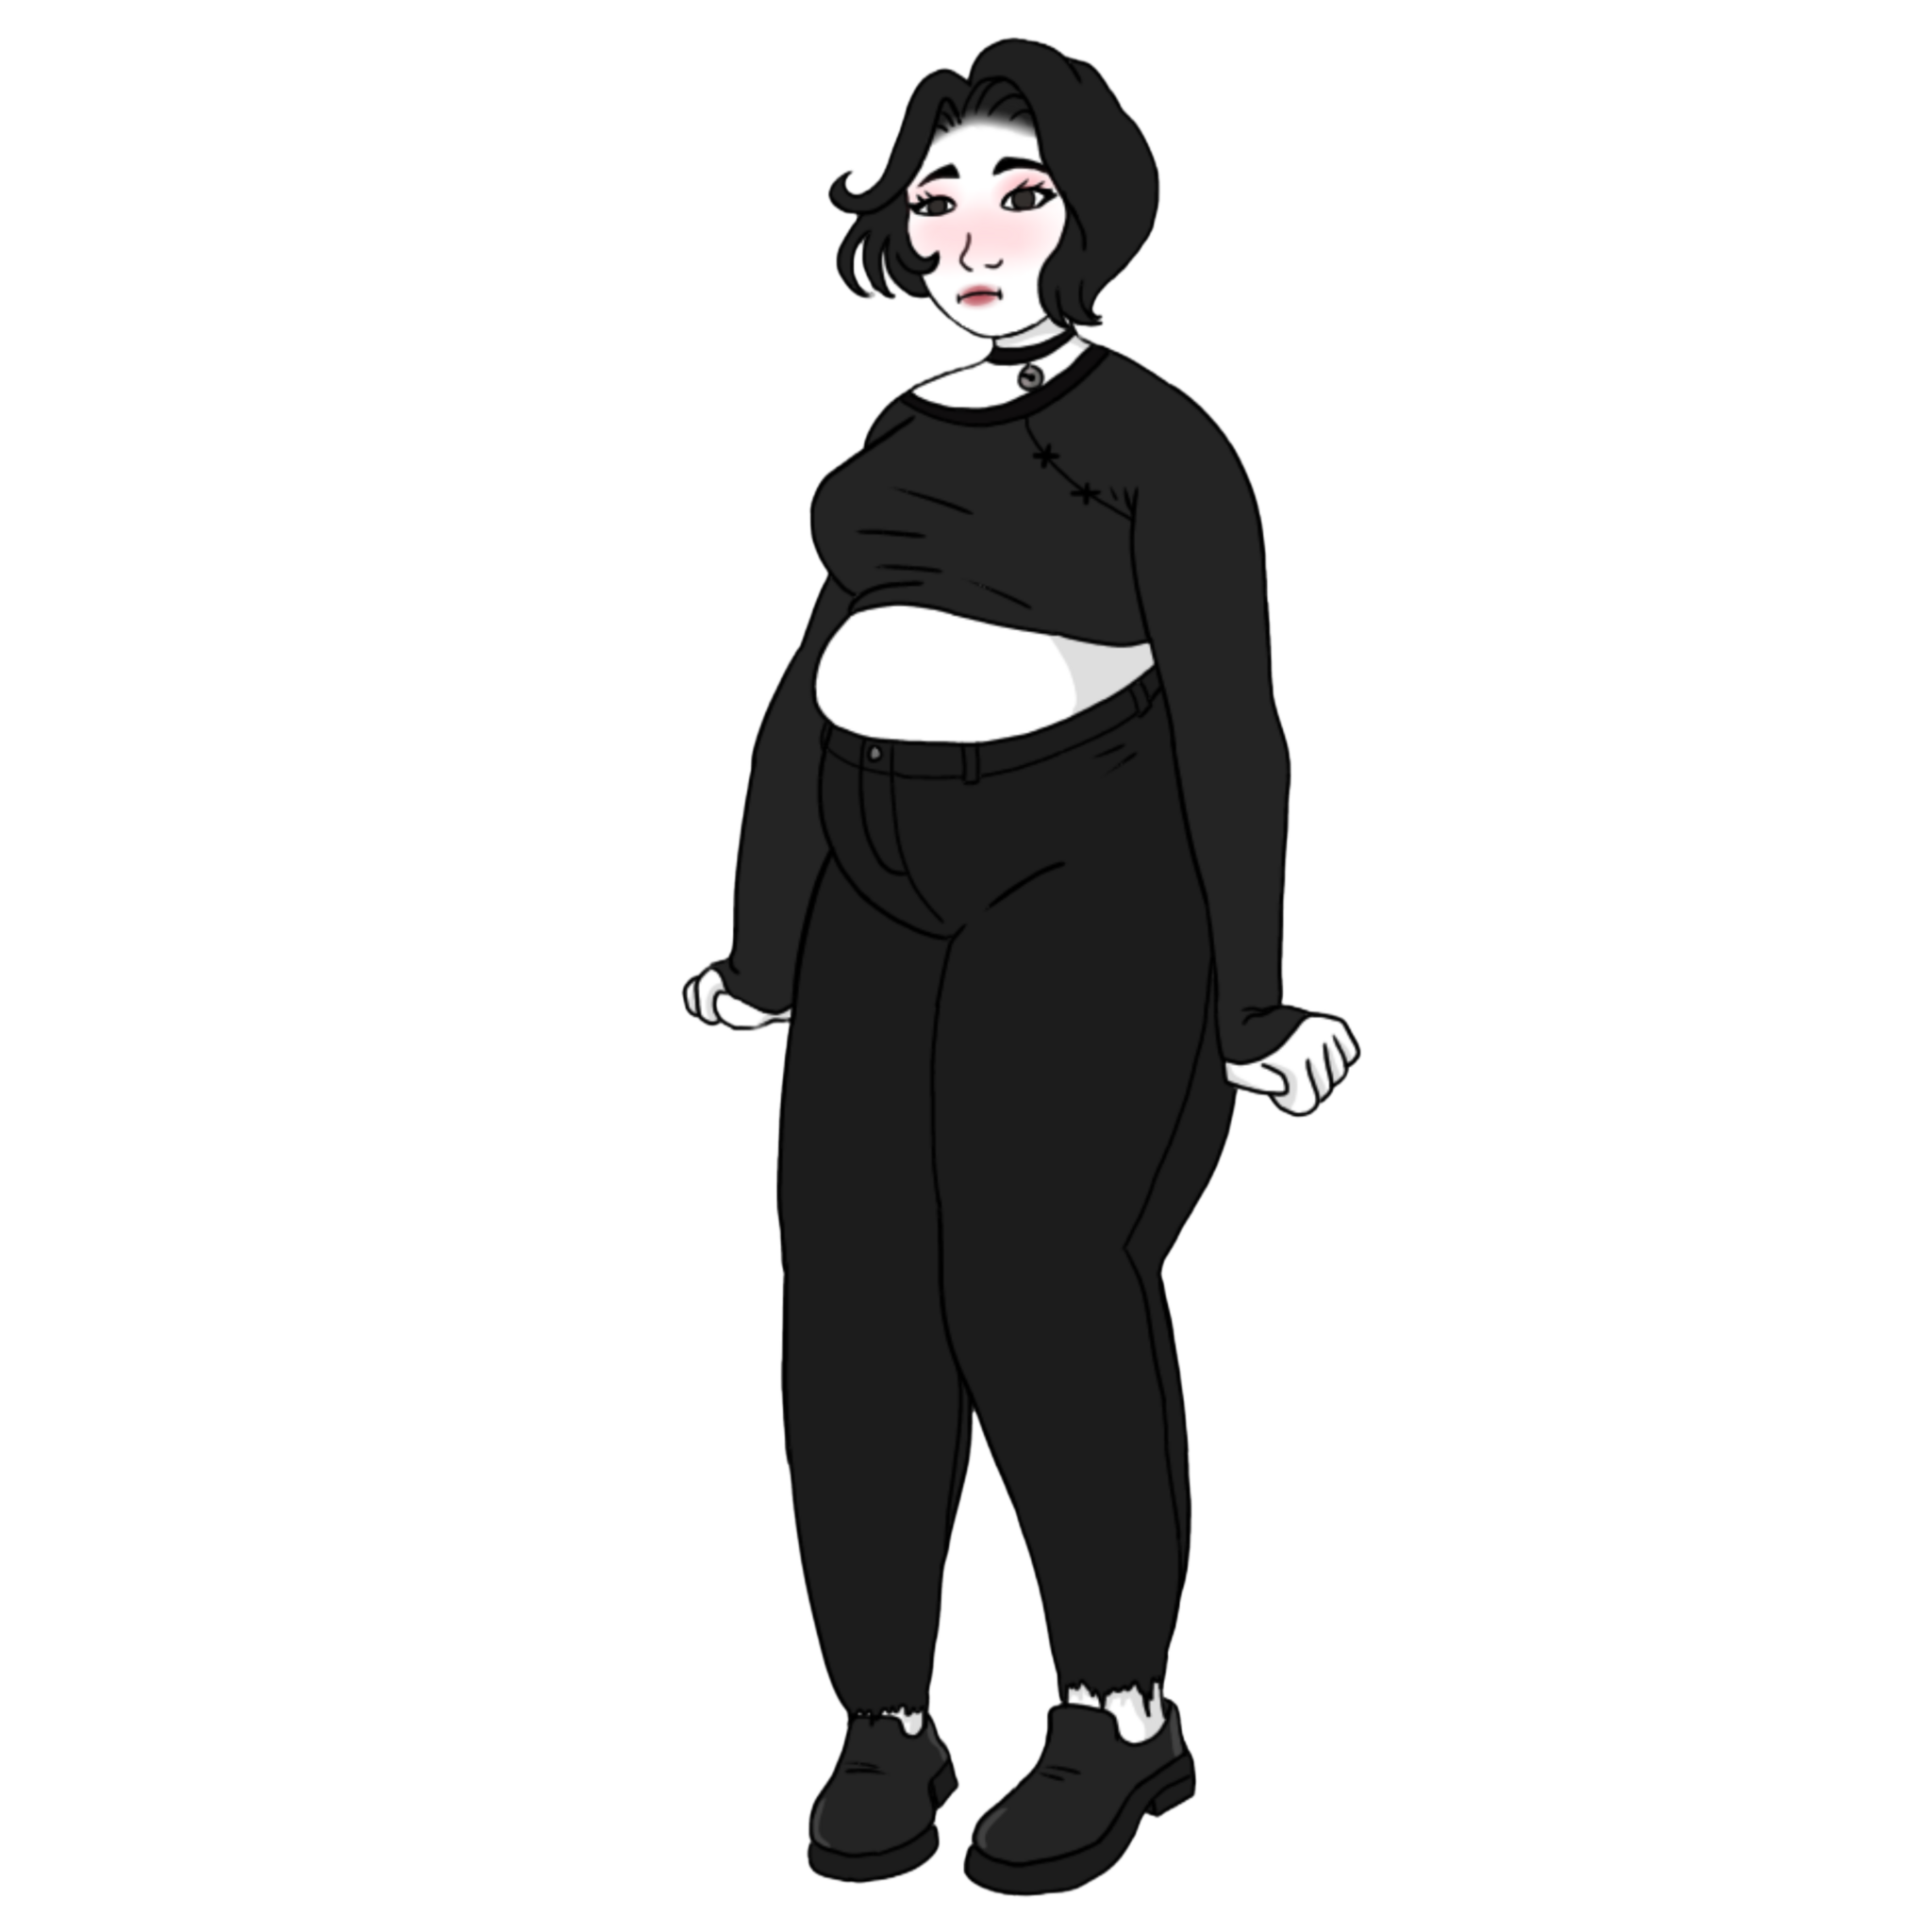
Label: 5_Doomer_Girl